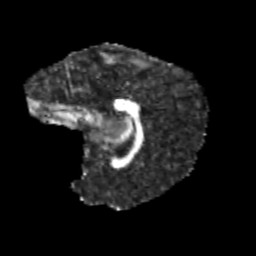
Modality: FA
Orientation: sagittal
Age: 12
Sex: male
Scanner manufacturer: siemens
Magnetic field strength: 3 T
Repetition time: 3.8 s
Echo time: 0.07 s